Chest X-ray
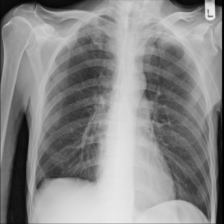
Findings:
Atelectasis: negative
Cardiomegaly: negative
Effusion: negative
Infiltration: negative
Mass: negative
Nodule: negative
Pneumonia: negative
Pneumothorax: negative
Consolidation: negative
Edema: negative
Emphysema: negative
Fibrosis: negative
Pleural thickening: negative
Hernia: negative